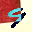
Label: 9